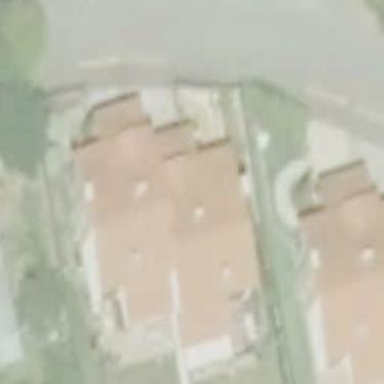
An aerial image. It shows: Simple house.